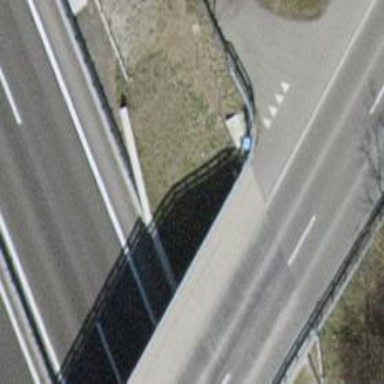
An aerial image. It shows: Traffic monitoring system is in place.